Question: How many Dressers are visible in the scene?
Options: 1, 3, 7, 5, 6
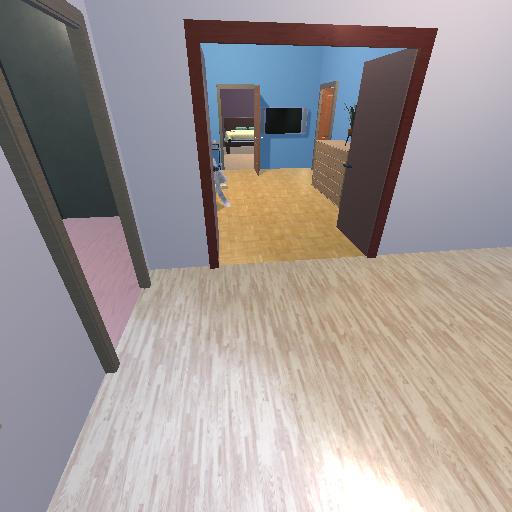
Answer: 1